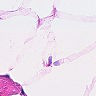
Metastatic tissue present: no